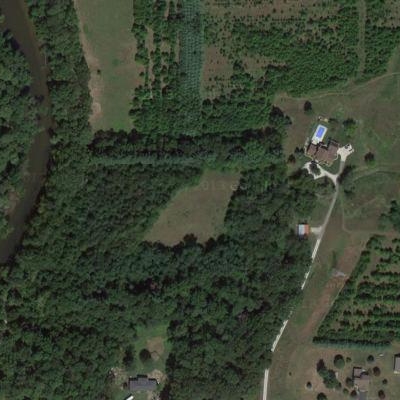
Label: Forest